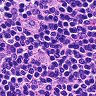
Metastatic tissue present: no